Question: From <URL>

I am wondering why the return address for a function is placed above the parameters for that function?
It makes more sense to have pushed onto the stack before the because the parameters are not required any more when the is popped for returning back to the calling function.
What are the reasons for preferring the implementation shown in diagram above?
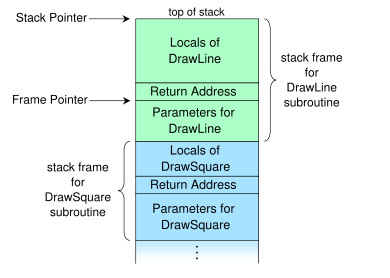
Answer: The return address is usually pushed via the 'call' machine command, <URL>] while the parameters and variables are pushed with several machine commands - which the compiler creates.
Thus, the , and before anything [local variables] pushed by the callee.
The parameters are all pushed before the return address, because .
Also, another reason is - the caller is the one allocating space on stack for the parameters - It [the caller] should also be the one who cleans it up.